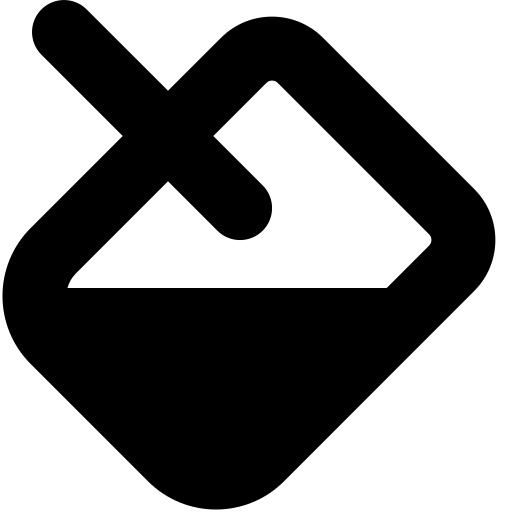
Tags: icon, FontAwesome, fa-icon, solid, fill